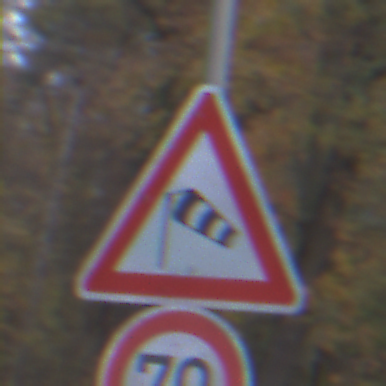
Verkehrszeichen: SeitenwindVonLinks
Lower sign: Geschwindigkeit70
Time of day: SunriseSunset
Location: Outdoor (Nature)
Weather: PartlyCloudy
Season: Autumn
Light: Natural